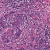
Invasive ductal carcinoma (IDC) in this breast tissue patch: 1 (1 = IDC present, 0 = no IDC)